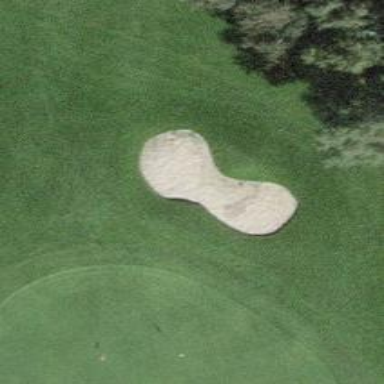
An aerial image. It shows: Sand bunker on golf course.